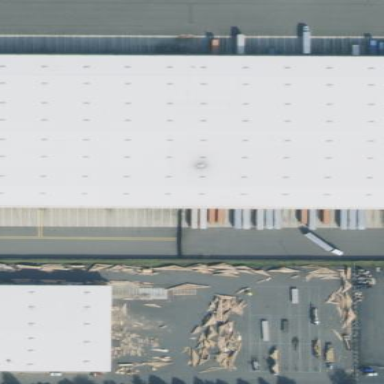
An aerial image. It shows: Industrial building.